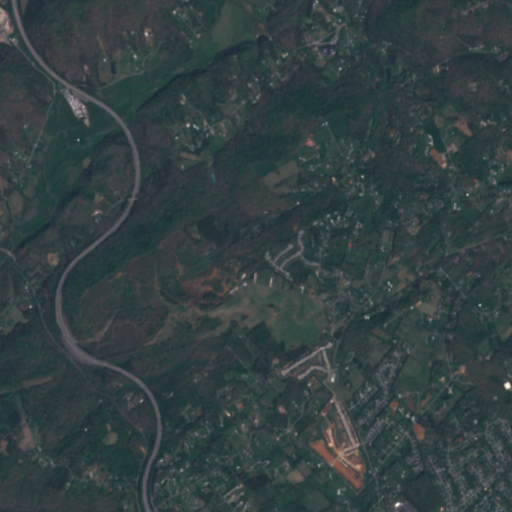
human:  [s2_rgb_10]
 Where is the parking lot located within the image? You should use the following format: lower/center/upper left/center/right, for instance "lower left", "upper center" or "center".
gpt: The parking lot is located in the upper center of the image.
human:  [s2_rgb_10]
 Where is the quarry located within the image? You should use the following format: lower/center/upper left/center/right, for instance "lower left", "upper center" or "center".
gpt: The quarry is located in the upper left of the image.
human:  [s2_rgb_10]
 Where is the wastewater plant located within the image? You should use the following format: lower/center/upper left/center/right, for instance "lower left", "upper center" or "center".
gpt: The wastewater plant is located in the upper left of the image.
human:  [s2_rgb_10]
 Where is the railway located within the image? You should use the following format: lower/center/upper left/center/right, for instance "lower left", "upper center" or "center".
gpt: The railway is located in the lower left of the image.
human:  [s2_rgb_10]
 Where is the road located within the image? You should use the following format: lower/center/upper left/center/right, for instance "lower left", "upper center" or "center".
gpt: There is no road in the image.